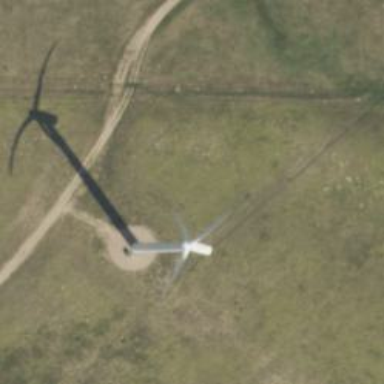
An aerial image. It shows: Wind power generator employing wind turbines.